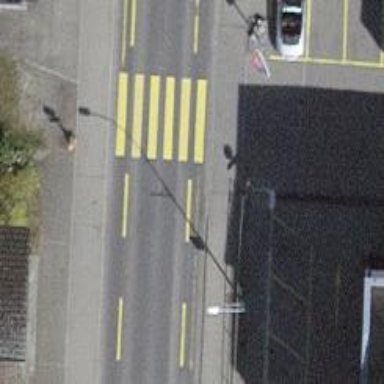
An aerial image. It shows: Marked road crossing.